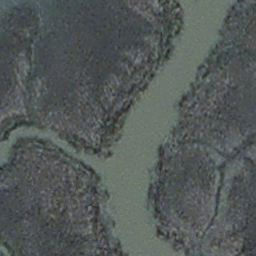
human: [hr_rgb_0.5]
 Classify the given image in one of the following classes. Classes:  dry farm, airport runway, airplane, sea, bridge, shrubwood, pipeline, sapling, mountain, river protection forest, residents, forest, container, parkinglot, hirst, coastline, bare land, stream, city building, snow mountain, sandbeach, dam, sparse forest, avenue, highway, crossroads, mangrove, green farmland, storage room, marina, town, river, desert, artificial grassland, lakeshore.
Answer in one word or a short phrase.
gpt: stream